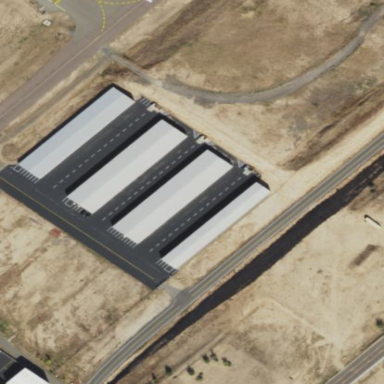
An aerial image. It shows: Hangar located at airport.